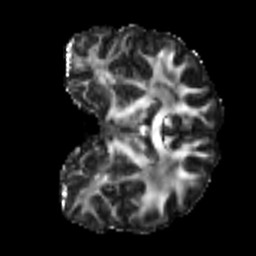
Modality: FA
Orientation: coronal
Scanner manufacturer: siemens
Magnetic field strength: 3 T
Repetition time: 4 s
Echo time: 0.0594 s